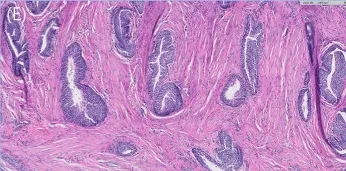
Anatomy of right kidney and right ureter and histopathology of right ureter stained with hematoxylin and eosin (H&E) staining. (E) Invaginated folds and embedded nests of uroepithelium appear to be entrapped within the smooth muscle layer of the ureter. No epithelial dysplasia is identified. H&E, x 100, Scale bar = 100 mum.
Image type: pathology (h&e)